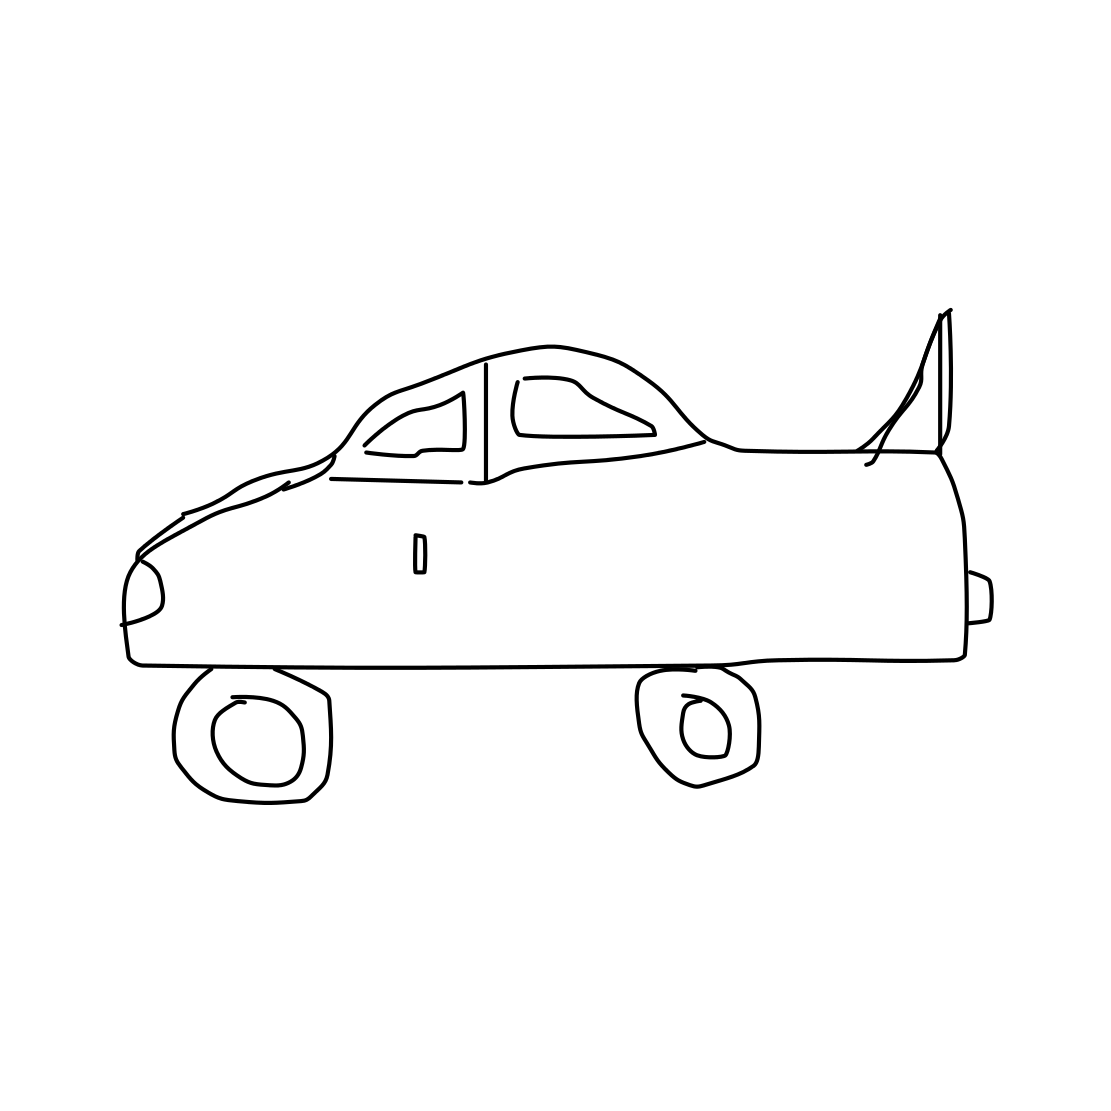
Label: race car